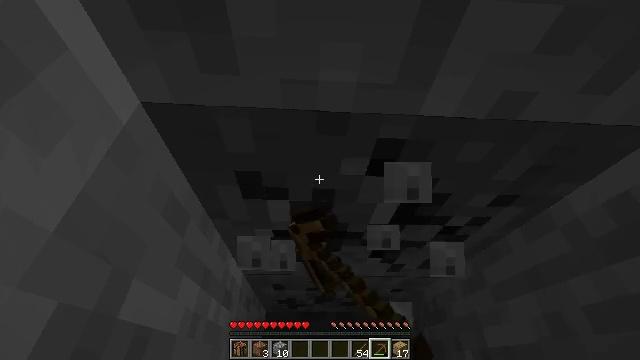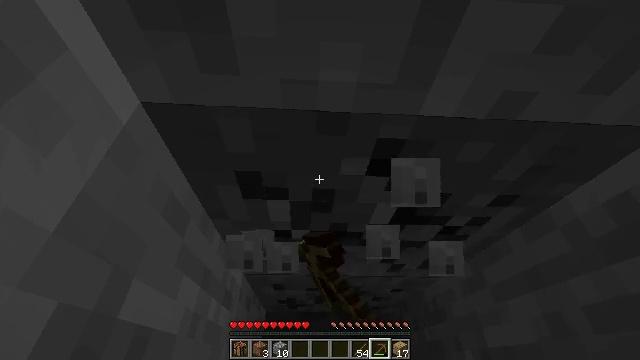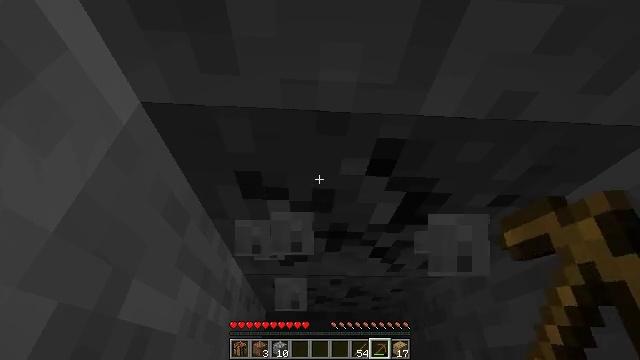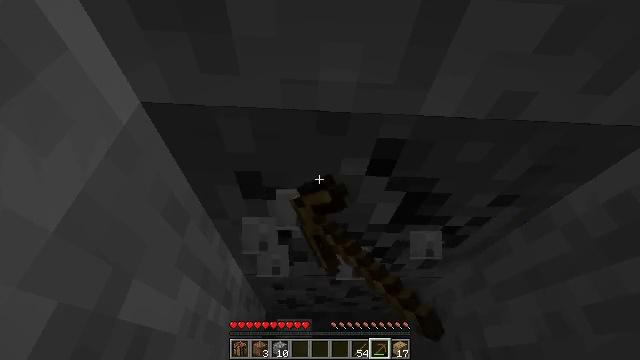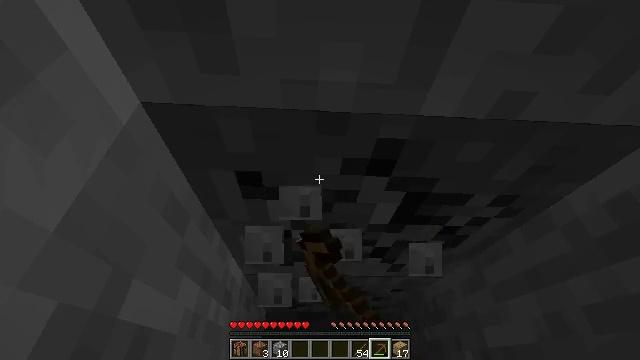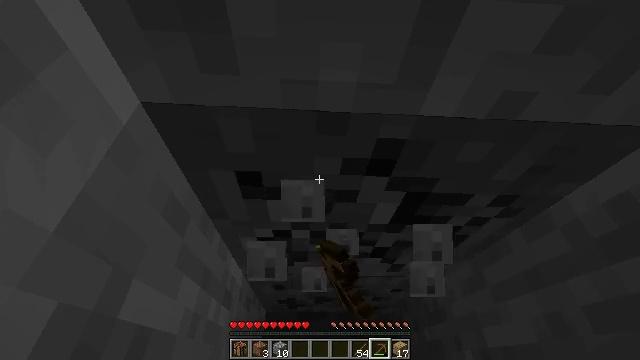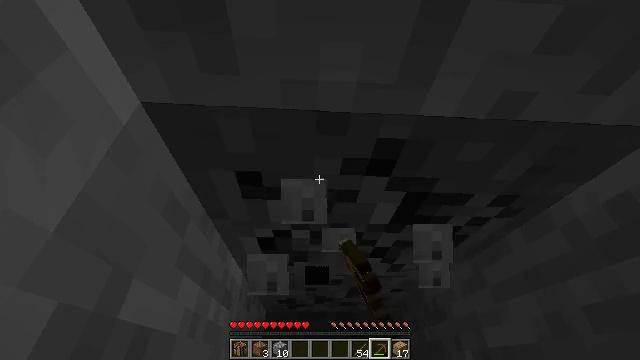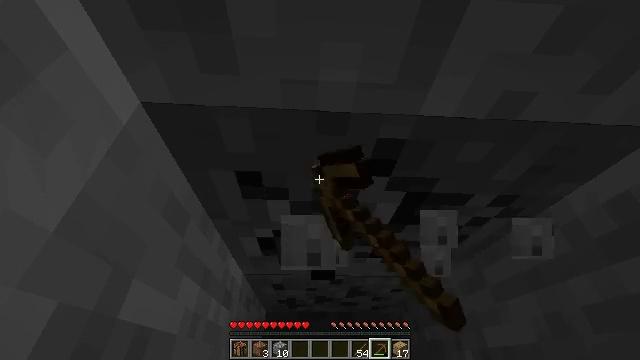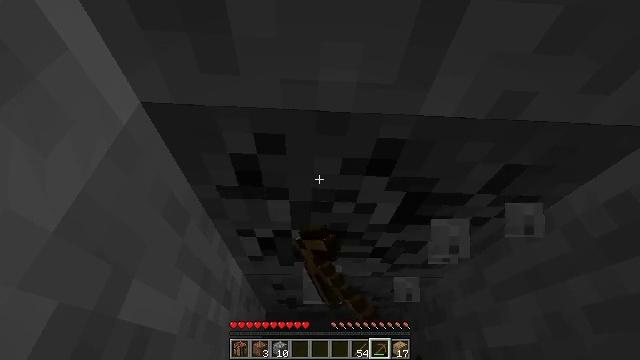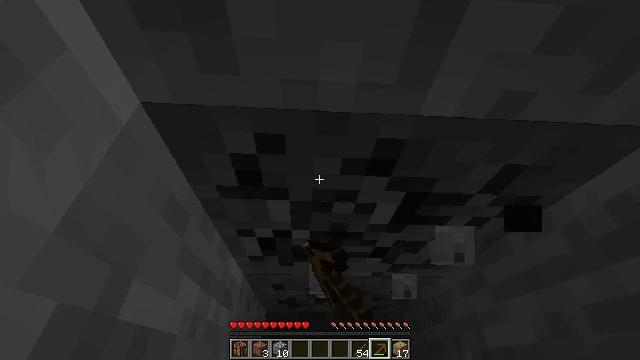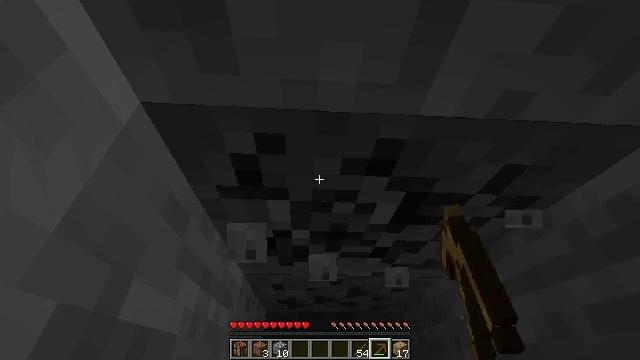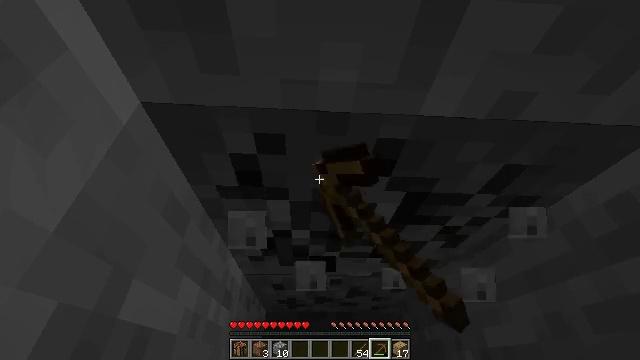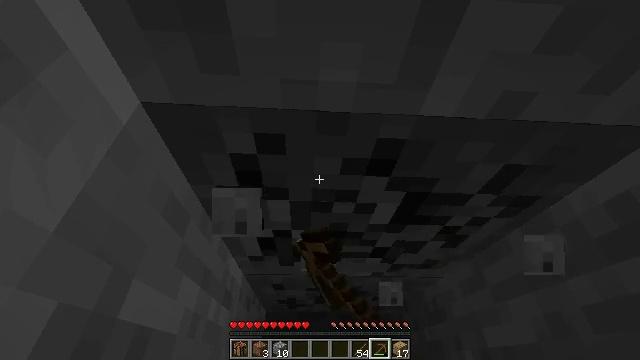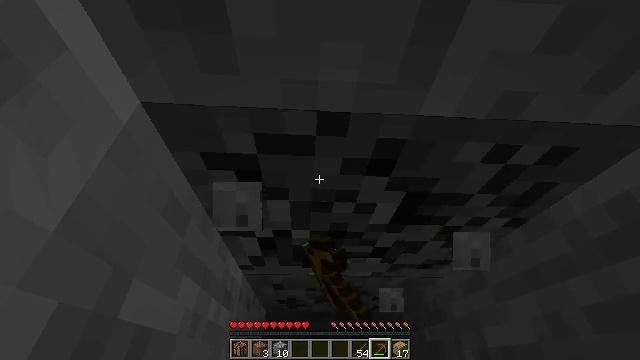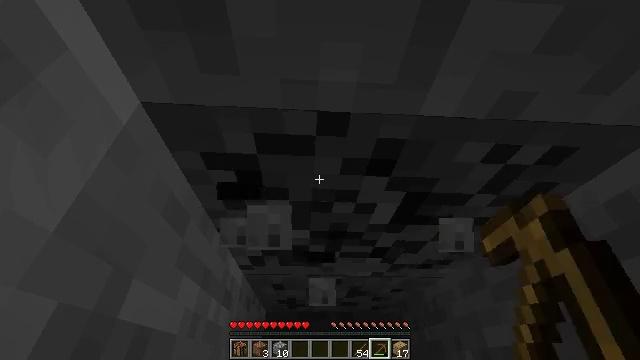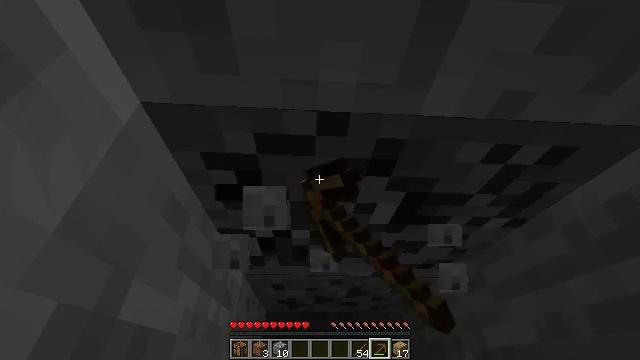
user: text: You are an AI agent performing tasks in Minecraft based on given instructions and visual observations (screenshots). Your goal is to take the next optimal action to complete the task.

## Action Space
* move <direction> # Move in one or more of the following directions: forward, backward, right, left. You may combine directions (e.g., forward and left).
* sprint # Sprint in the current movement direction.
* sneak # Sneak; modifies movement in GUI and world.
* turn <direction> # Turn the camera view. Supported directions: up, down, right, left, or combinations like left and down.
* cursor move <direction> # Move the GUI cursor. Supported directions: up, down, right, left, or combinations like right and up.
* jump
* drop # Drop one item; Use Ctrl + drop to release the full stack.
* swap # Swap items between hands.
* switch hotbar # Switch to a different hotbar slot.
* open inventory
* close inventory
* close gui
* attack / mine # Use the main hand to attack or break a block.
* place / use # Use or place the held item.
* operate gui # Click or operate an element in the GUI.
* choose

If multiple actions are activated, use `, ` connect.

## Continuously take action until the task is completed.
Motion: motion action
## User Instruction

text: Mine the coal ore underground.
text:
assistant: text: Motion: attack / mine
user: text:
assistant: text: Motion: attack / mine
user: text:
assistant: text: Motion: attack / mine
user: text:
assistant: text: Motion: attack / mine
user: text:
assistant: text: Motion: attack / mine
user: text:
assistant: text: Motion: attack / mine
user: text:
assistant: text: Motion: attack / mine
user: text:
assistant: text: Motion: attack / mine
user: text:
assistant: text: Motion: attack / mine
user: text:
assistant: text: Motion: attack / mine
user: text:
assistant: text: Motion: attack / mine
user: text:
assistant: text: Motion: attack / mine
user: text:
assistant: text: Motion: attack / mine
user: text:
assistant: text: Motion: attack / mine
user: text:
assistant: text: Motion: attack / mine
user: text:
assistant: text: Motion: attack / mine
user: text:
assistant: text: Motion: attack / mine
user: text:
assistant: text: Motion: attack / mine
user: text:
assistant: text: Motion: attack / mine
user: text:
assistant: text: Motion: attack / mine
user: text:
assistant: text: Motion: attack / mine
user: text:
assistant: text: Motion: attack / mine
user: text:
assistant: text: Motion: attack / mine
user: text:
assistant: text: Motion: attack / mine
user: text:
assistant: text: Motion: attack / mine
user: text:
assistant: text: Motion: attack / mine
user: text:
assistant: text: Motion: attack / mine
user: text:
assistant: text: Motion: attack / mine
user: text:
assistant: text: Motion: attack / mine
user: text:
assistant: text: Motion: attack / mine